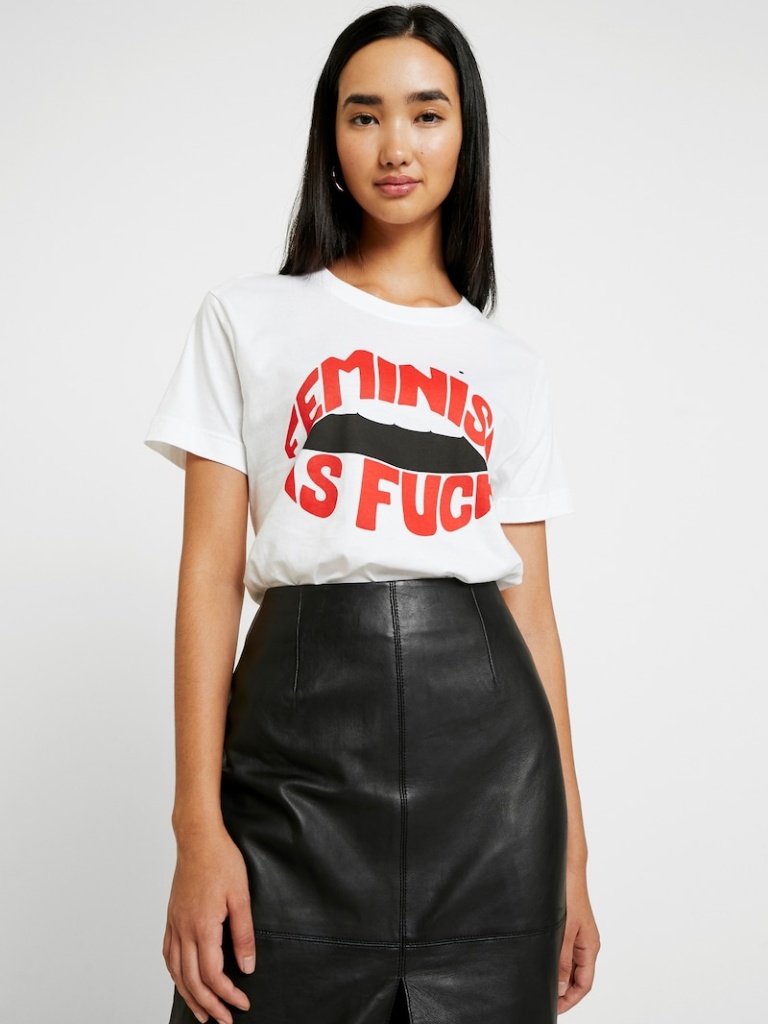
cotton relaxed short sleeve hip length Fully Tucked in crew t-shirt